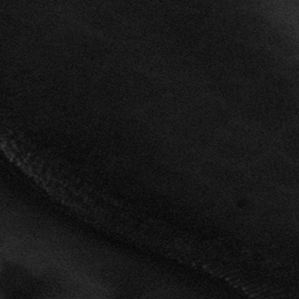
Label: frost